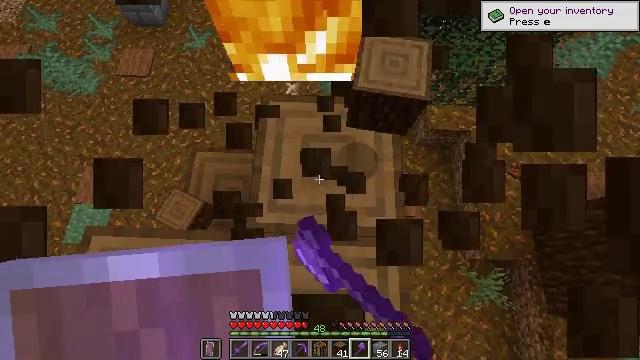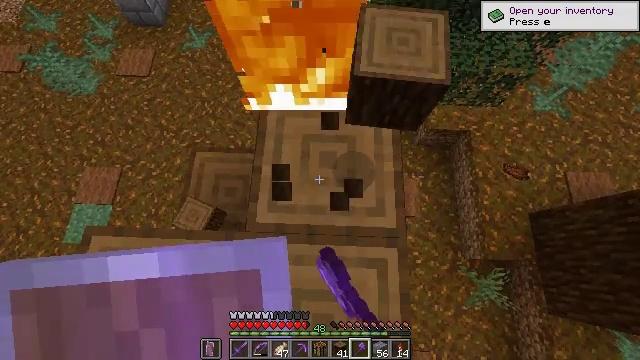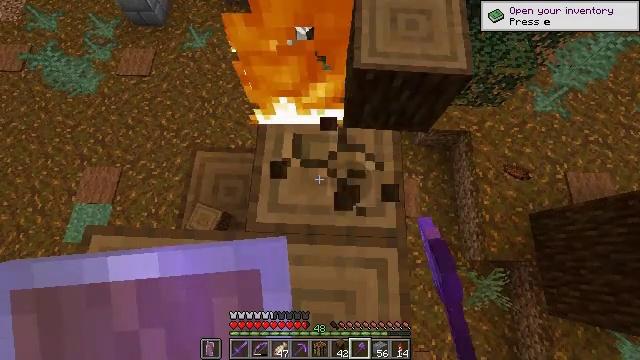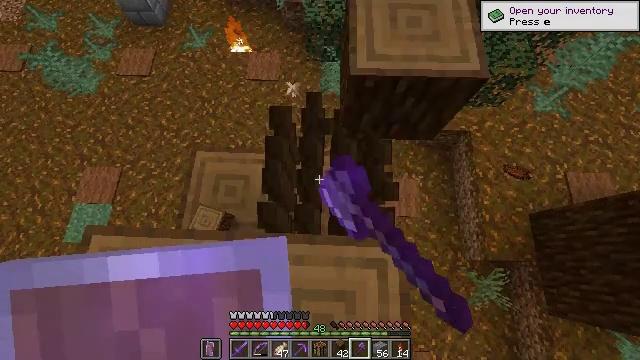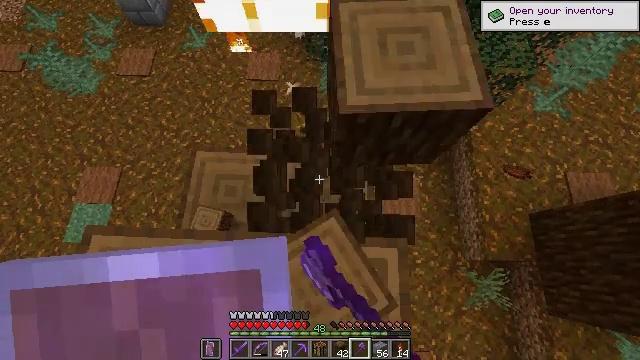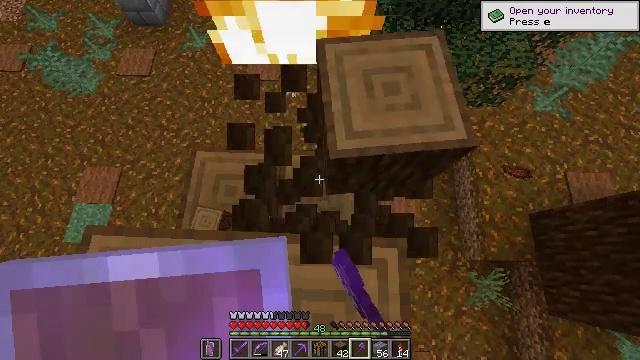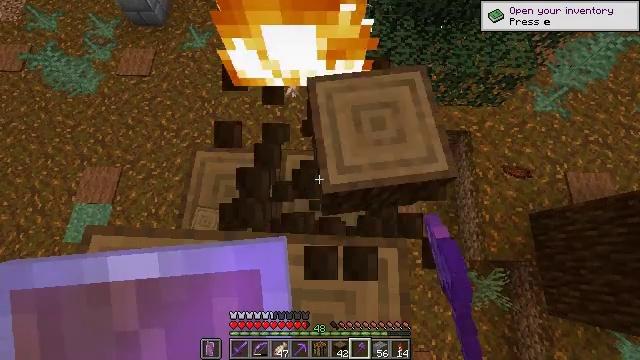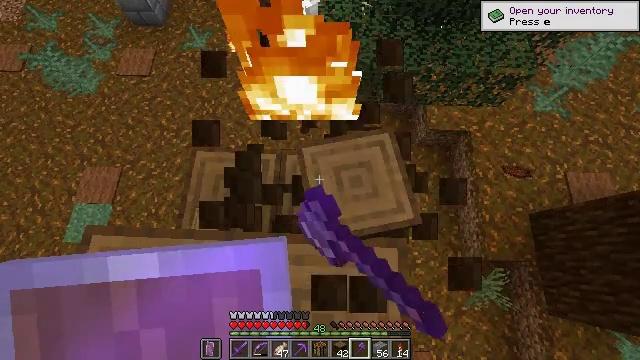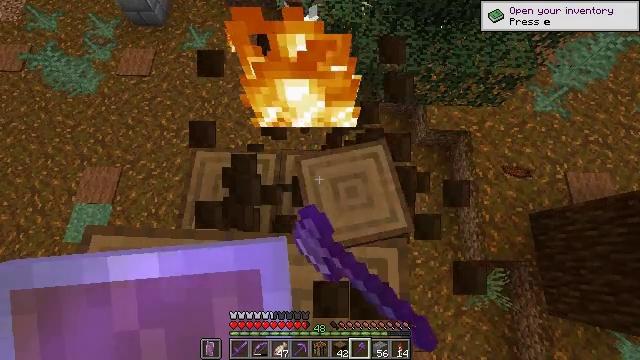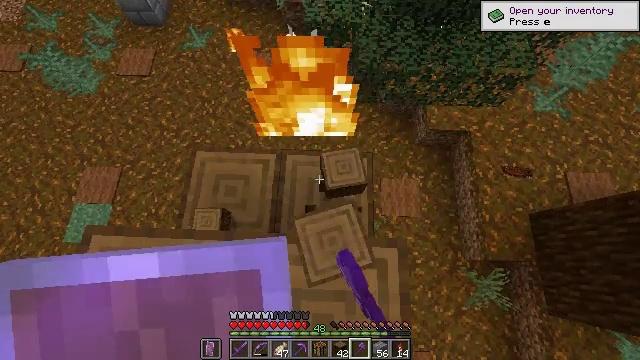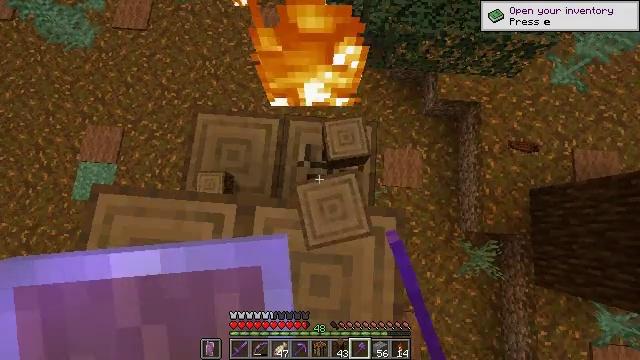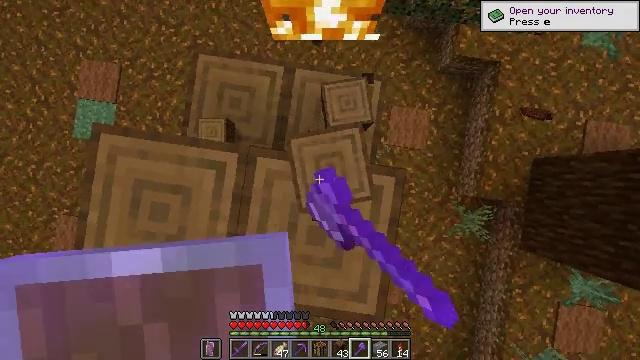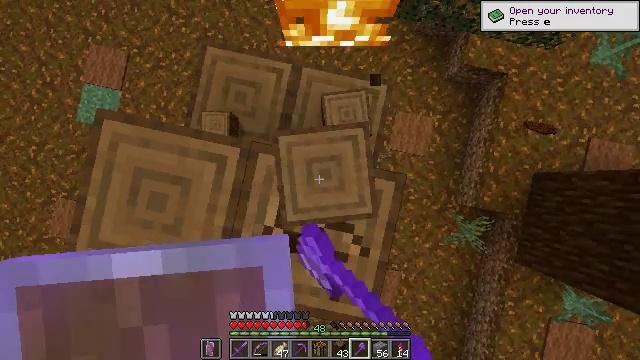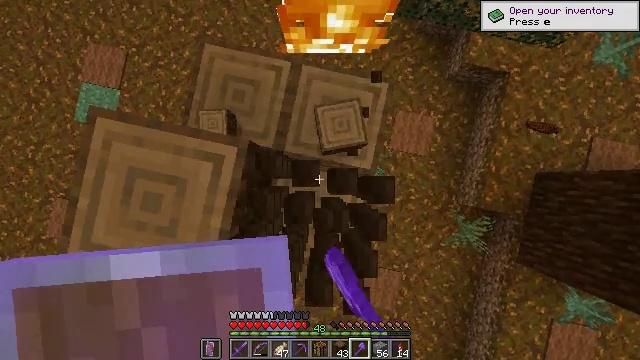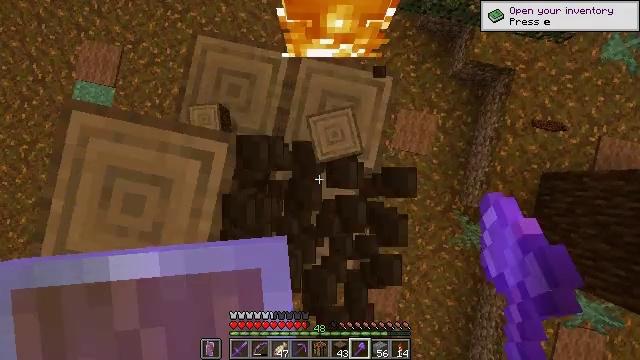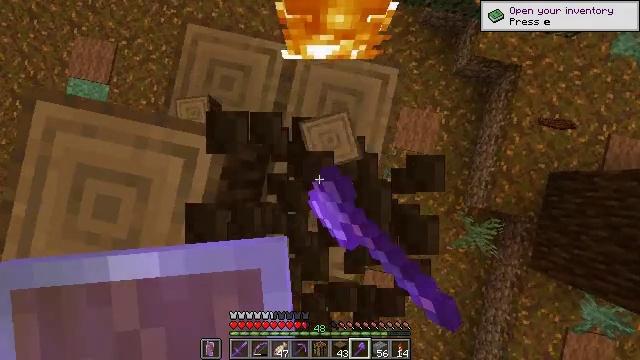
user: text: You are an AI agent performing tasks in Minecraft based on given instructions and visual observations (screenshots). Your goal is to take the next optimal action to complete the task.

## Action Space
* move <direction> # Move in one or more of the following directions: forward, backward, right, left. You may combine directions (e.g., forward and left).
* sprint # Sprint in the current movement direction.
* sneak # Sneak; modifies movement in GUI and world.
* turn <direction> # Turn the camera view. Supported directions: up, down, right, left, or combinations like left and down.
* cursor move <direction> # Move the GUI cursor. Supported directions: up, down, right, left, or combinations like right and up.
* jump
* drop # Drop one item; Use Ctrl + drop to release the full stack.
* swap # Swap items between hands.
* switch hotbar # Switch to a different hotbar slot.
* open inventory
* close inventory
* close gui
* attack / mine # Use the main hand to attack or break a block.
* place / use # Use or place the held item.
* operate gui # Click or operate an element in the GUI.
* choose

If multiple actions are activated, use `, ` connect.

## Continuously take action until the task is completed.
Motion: motion action
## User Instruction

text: Chop down the spruce log.
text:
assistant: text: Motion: attack / mine
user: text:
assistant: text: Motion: attack / mine
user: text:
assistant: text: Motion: attack / mine
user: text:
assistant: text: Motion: attack / mine
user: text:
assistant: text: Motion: attack / mine
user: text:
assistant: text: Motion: attack / mine
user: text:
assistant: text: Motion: attack / mine
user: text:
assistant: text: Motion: attack / mine
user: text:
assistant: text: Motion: attack / mine
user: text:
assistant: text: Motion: turn left and down, attack / mine
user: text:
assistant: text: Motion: turn left and down, attack / mine
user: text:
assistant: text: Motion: turn left and down, attack / mine
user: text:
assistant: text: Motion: attack / mine
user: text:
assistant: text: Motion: attack / mine
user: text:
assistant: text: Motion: attack / mine
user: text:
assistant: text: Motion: turn left and up, attack / mine
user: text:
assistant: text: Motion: attack / mine
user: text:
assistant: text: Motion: turn left, attack / mine
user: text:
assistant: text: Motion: turn left and up, attack / mine
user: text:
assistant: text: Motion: turn left and up, attack / mine
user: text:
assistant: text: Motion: turn left and up, attack / mine
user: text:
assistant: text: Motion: turn left and up, attack / mine
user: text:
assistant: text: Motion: attack / mine
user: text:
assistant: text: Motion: attack / mine
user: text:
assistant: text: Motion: attack / mine
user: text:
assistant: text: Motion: attack / mine
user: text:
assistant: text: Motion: turn right, attack / mine
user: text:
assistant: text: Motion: turn right, attack / mine
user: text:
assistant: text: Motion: turn right, attack / mine
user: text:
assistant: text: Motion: turn right, attack / mine